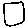
Label: square